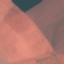
Label: AnnualCrop